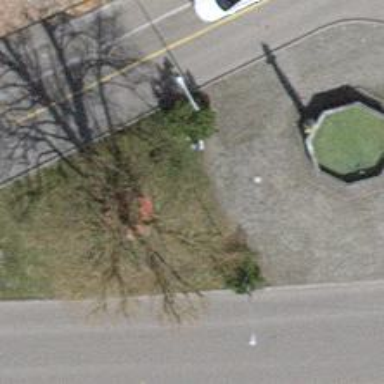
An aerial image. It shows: Bench.